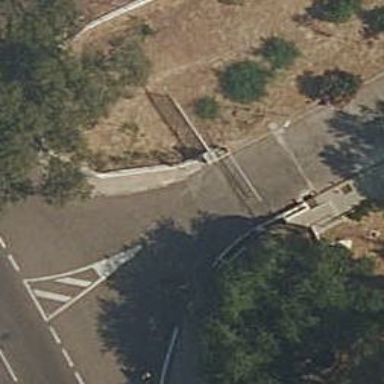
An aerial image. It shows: Lift gate barrier.